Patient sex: F
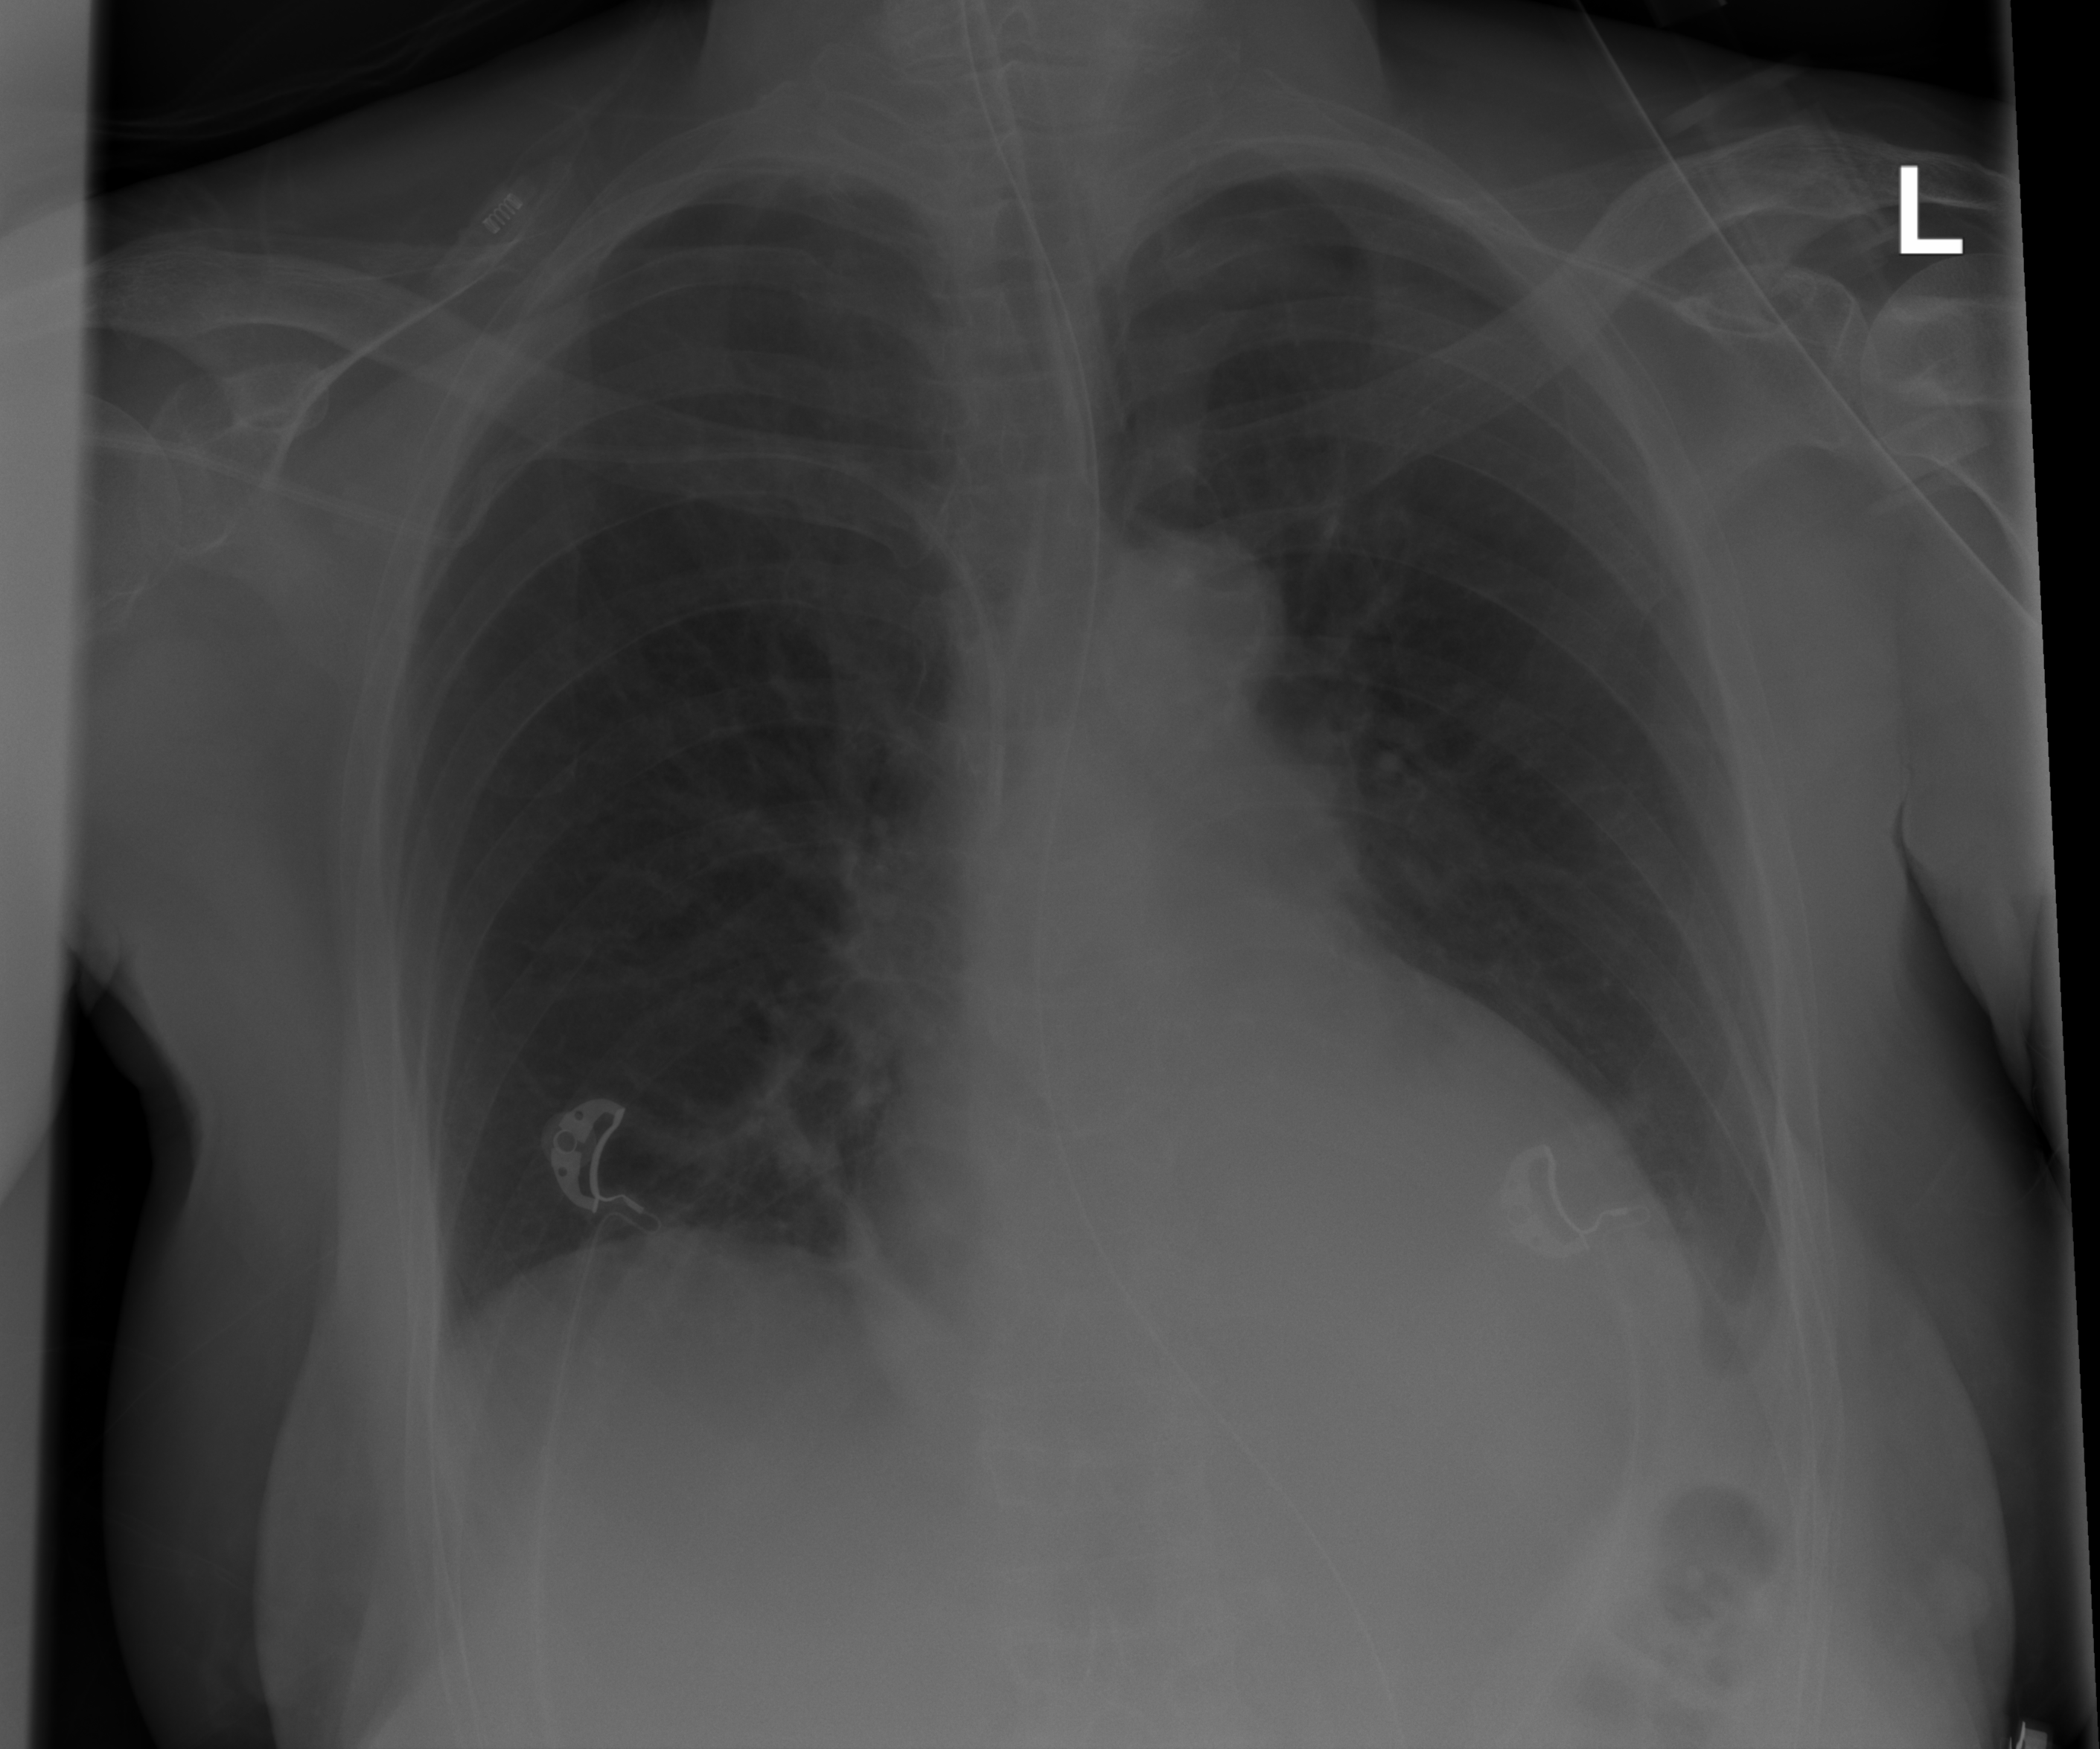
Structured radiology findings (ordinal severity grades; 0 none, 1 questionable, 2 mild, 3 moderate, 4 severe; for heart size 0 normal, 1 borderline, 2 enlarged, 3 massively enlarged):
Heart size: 0
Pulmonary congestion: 0
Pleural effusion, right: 0
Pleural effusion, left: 2
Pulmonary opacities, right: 0
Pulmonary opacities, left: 2
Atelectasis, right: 0
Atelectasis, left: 2